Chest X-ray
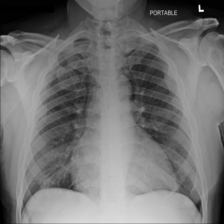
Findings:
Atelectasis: negative
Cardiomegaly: negative
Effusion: negative
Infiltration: negative
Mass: negative
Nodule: negative
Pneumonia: negative
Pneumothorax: negative
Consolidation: negative
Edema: negative
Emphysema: negative
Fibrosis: negative
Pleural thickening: negative
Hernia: negative